Field crop: maize
Growth stage: 1
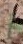
Species: atriplex